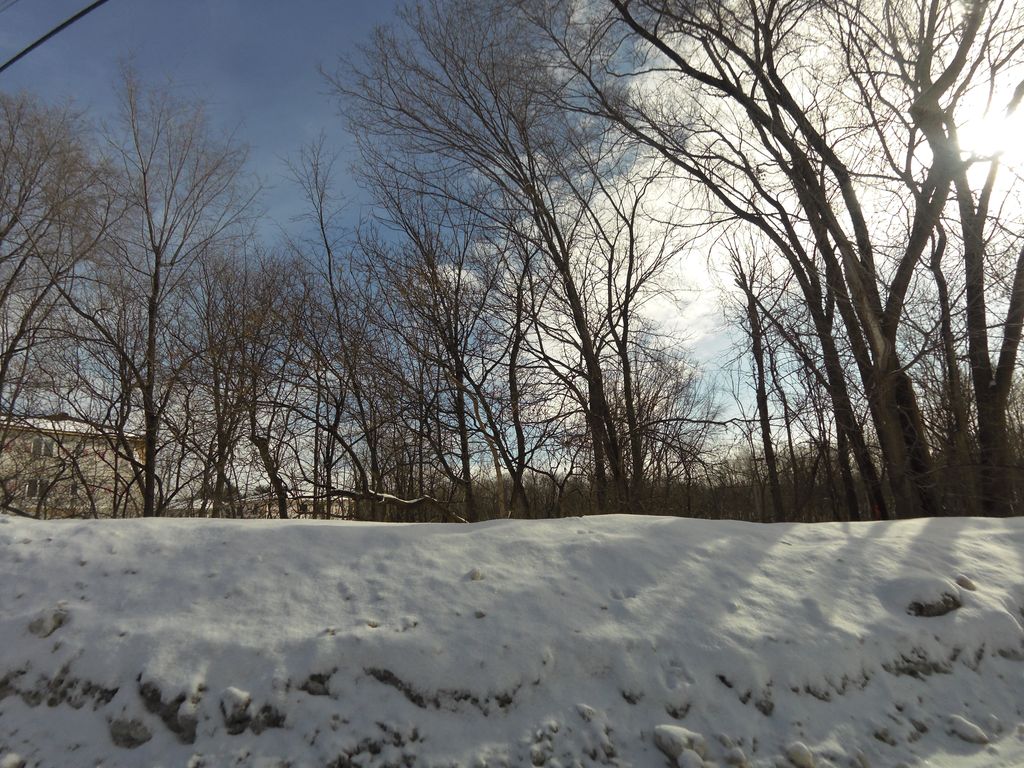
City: ottawa-gatineau